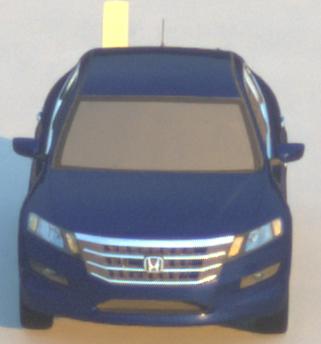
Make: Honda
Model: Crosstour
Detailed model: -
Model produced from: 2009
Model produced until: 2012
Doors: 4
Color: blue
Road condition: dry road
Daytime: sunrise or sunset
Contrast: medium contrast